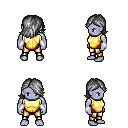
a pixel art fantasy rpg character, male body template, dark elf, purple skin, gold chest armor, gold greaves, gray swoop hairstyle, white cloth bracers, four views (front, back, left, right), 2x2 character sprite sheet, small pixel art, hard edges, no anti-aliasing